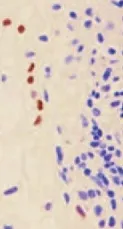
(A) Brachyury immunostaining showing focal expression and brachyury-positive expression in the tumor cell nuclei.
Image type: pathology (immunostaining)